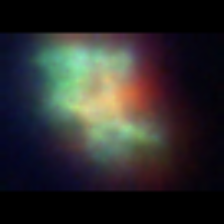
Taxon: Unknown_full_image
Group: Unknown